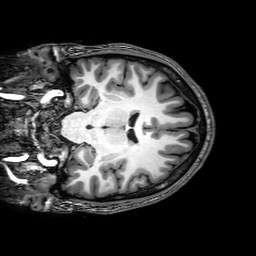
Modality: T1w
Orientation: coronal
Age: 24
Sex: male
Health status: healthy
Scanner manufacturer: philips
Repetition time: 0.008273 s
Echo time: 0.00381 s